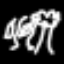
Label: leaf